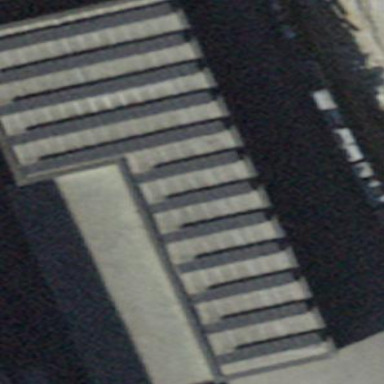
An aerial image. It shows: Distribution substation building.